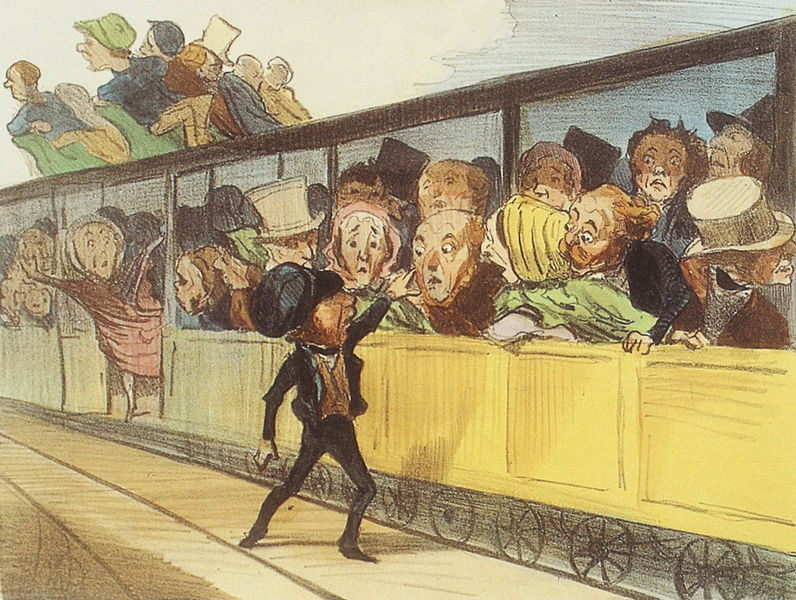
Titel: Eisenbahn-Vergnügen. Sie müssen für weitere sieben Reisende Platz machen... Sie machen sich zu breit in Ihrem Abteil!
Künstler: Honoré Daumier
Institution: Wien, Graphische Sammlung Albertina
Schlagwörter: himmel, mann, wolken, frauen, gelb, menschen, bewegung, fenster, hut, hüte, männer, schwarz, zeichnung, dach, malerei, menge, zylinder, anzug, gedränge, gesichter, mütze, blicke, gesicht, stehen, schauen, räder, zug, hof, rad, wagen, abfahrt, karikatur, zeigen, eng, groß, uniform, bahnhof, bahn, eisenbahn, bahnsteig, gleis, schienen, menscehn, winken, fahrgäste, waggon, voll, schafner, reisnde, einken